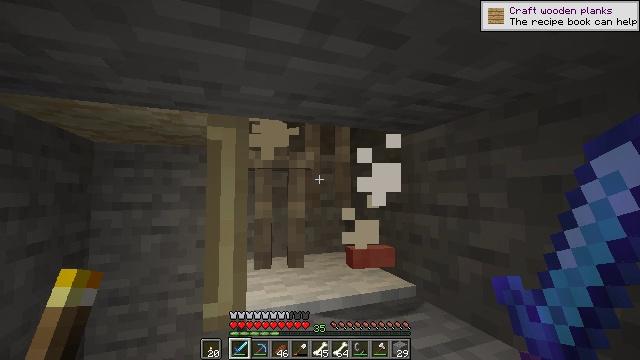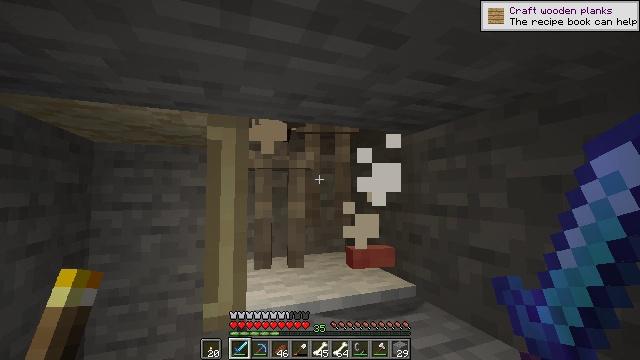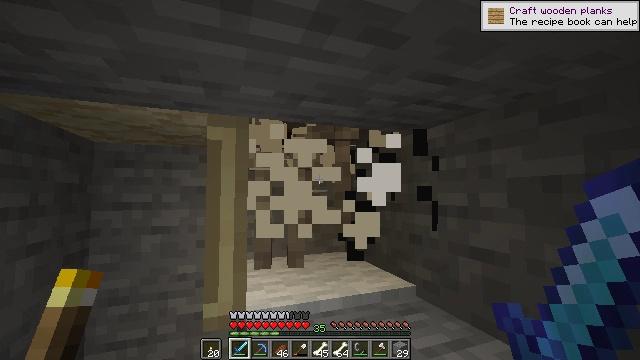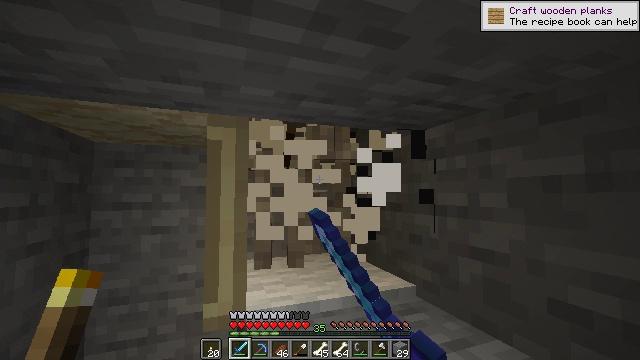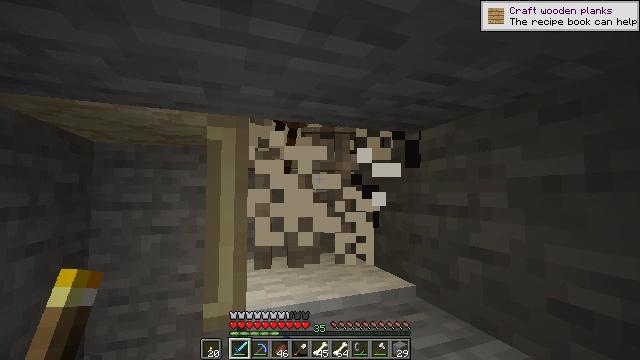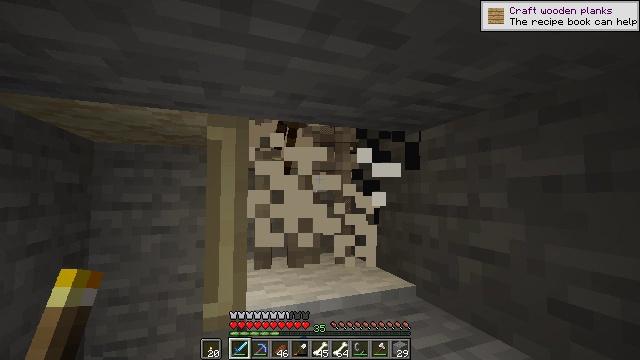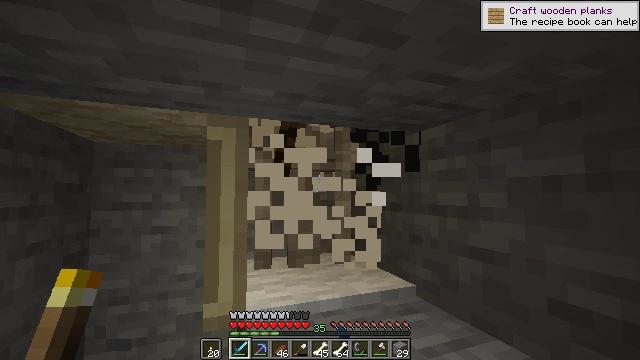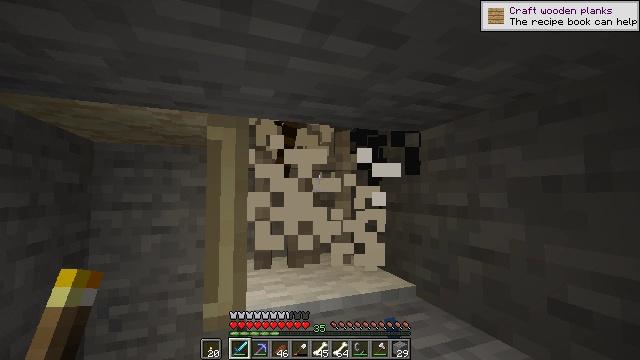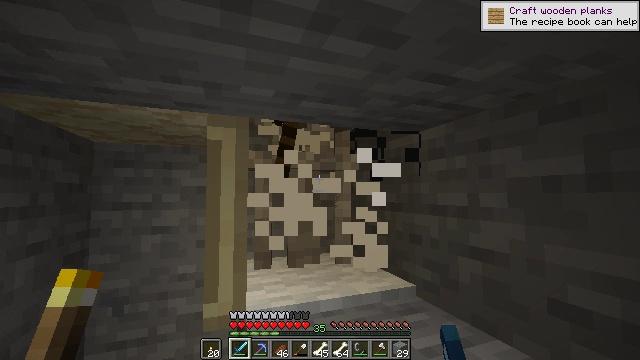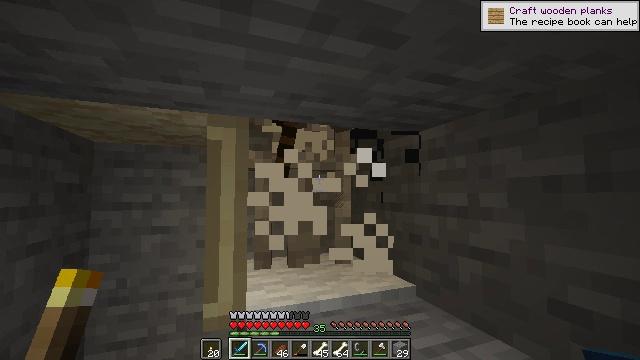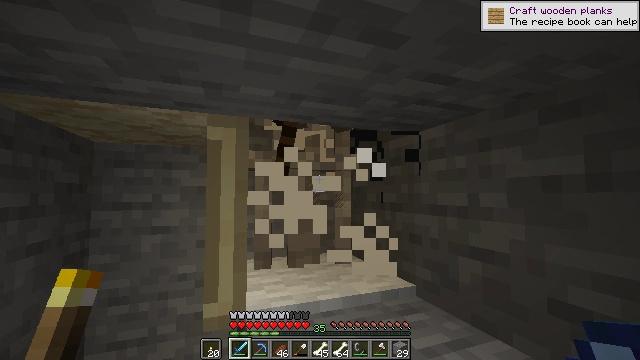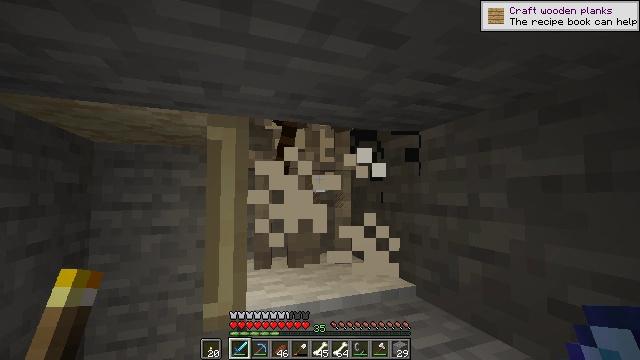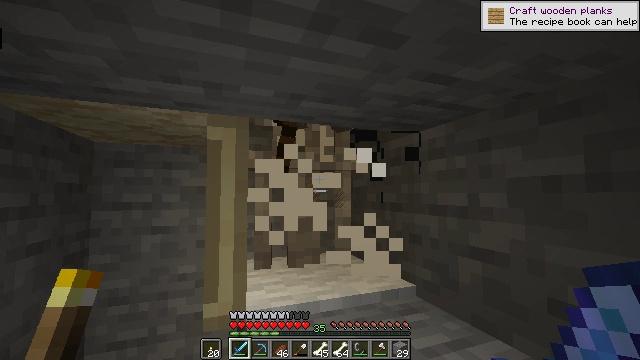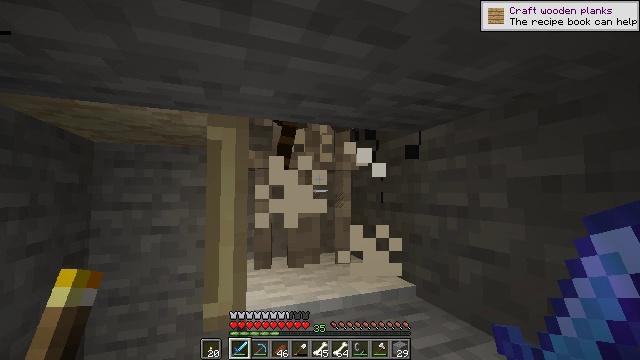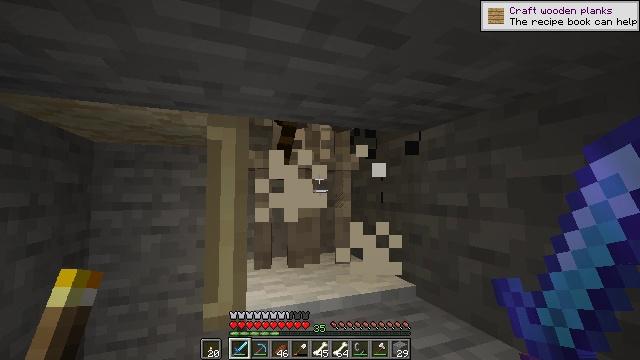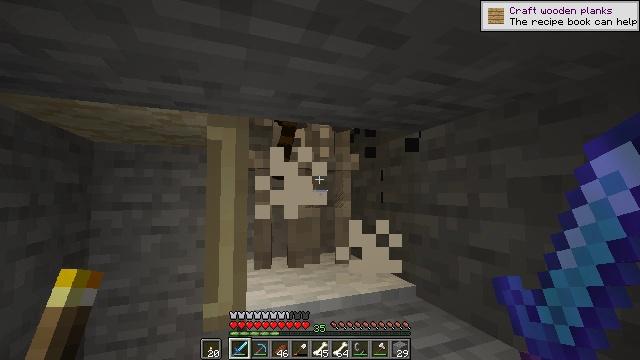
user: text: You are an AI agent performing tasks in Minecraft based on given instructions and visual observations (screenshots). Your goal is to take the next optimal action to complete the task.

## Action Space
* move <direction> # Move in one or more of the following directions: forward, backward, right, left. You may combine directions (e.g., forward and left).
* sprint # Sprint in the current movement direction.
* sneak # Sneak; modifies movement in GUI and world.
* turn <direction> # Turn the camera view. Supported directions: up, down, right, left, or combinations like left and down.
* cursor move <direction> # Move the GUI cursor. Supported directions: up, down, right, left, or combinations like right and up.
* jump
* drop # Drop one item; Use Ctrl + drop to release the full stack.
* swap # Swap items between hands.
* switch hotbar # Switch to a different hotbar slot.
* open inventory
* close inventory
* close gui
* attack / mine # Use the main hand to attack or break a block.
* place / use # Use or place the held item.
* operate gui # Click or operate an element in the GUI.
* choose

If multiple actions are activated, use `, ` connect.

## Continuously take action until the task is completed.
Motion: motion action
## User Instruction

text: Kill mobs.
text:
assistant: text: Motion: no_op
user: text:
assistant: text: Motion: attack / mine
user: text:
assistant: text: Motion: attack / mine
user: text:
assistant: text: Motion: attack / mine
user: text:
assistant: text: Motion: no_op
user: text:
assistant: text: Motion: no_op
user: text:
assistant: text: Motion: no_op
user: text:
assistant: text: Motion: no_op
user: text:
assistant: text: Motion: no_op
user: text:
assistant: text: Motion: no_op
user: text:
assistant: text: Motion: no_op
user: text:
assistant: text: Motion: no_op
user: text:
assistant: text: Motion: no_op
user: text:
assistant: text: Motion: no_op
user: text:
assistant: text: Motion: no_op
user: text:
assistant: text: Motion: no_op
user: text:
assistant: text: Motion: no_op
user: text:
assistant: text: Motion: no_op
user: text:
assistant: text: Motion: no_op
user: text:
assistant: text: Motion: turn left
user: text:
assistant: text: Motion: turn left
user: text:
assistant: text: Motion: attack / mine
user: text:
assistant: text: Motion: attack / mine
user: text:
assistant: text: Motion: attack / mine
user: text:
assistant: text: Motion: no_op
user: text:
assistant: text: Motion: no_op
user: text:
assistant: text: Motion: no_op
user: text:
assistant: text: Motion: no_op
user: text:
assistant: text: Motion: no_op
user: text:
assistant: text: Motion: no_op